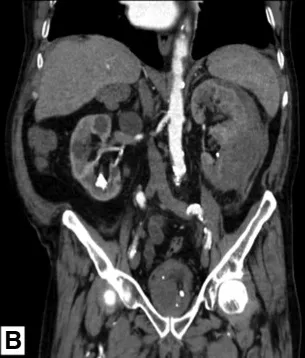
Case 1: Interval development of a left renal mass. (B) CT scan in September 2013 following PCNL, revealing a subcapsular hematoma and heterogeneous density in the left renal pelvis concerning for tumor vs blood clot. PCNL, percutaneous nephrolithotomy.
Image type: radiology (ct)